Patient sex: M
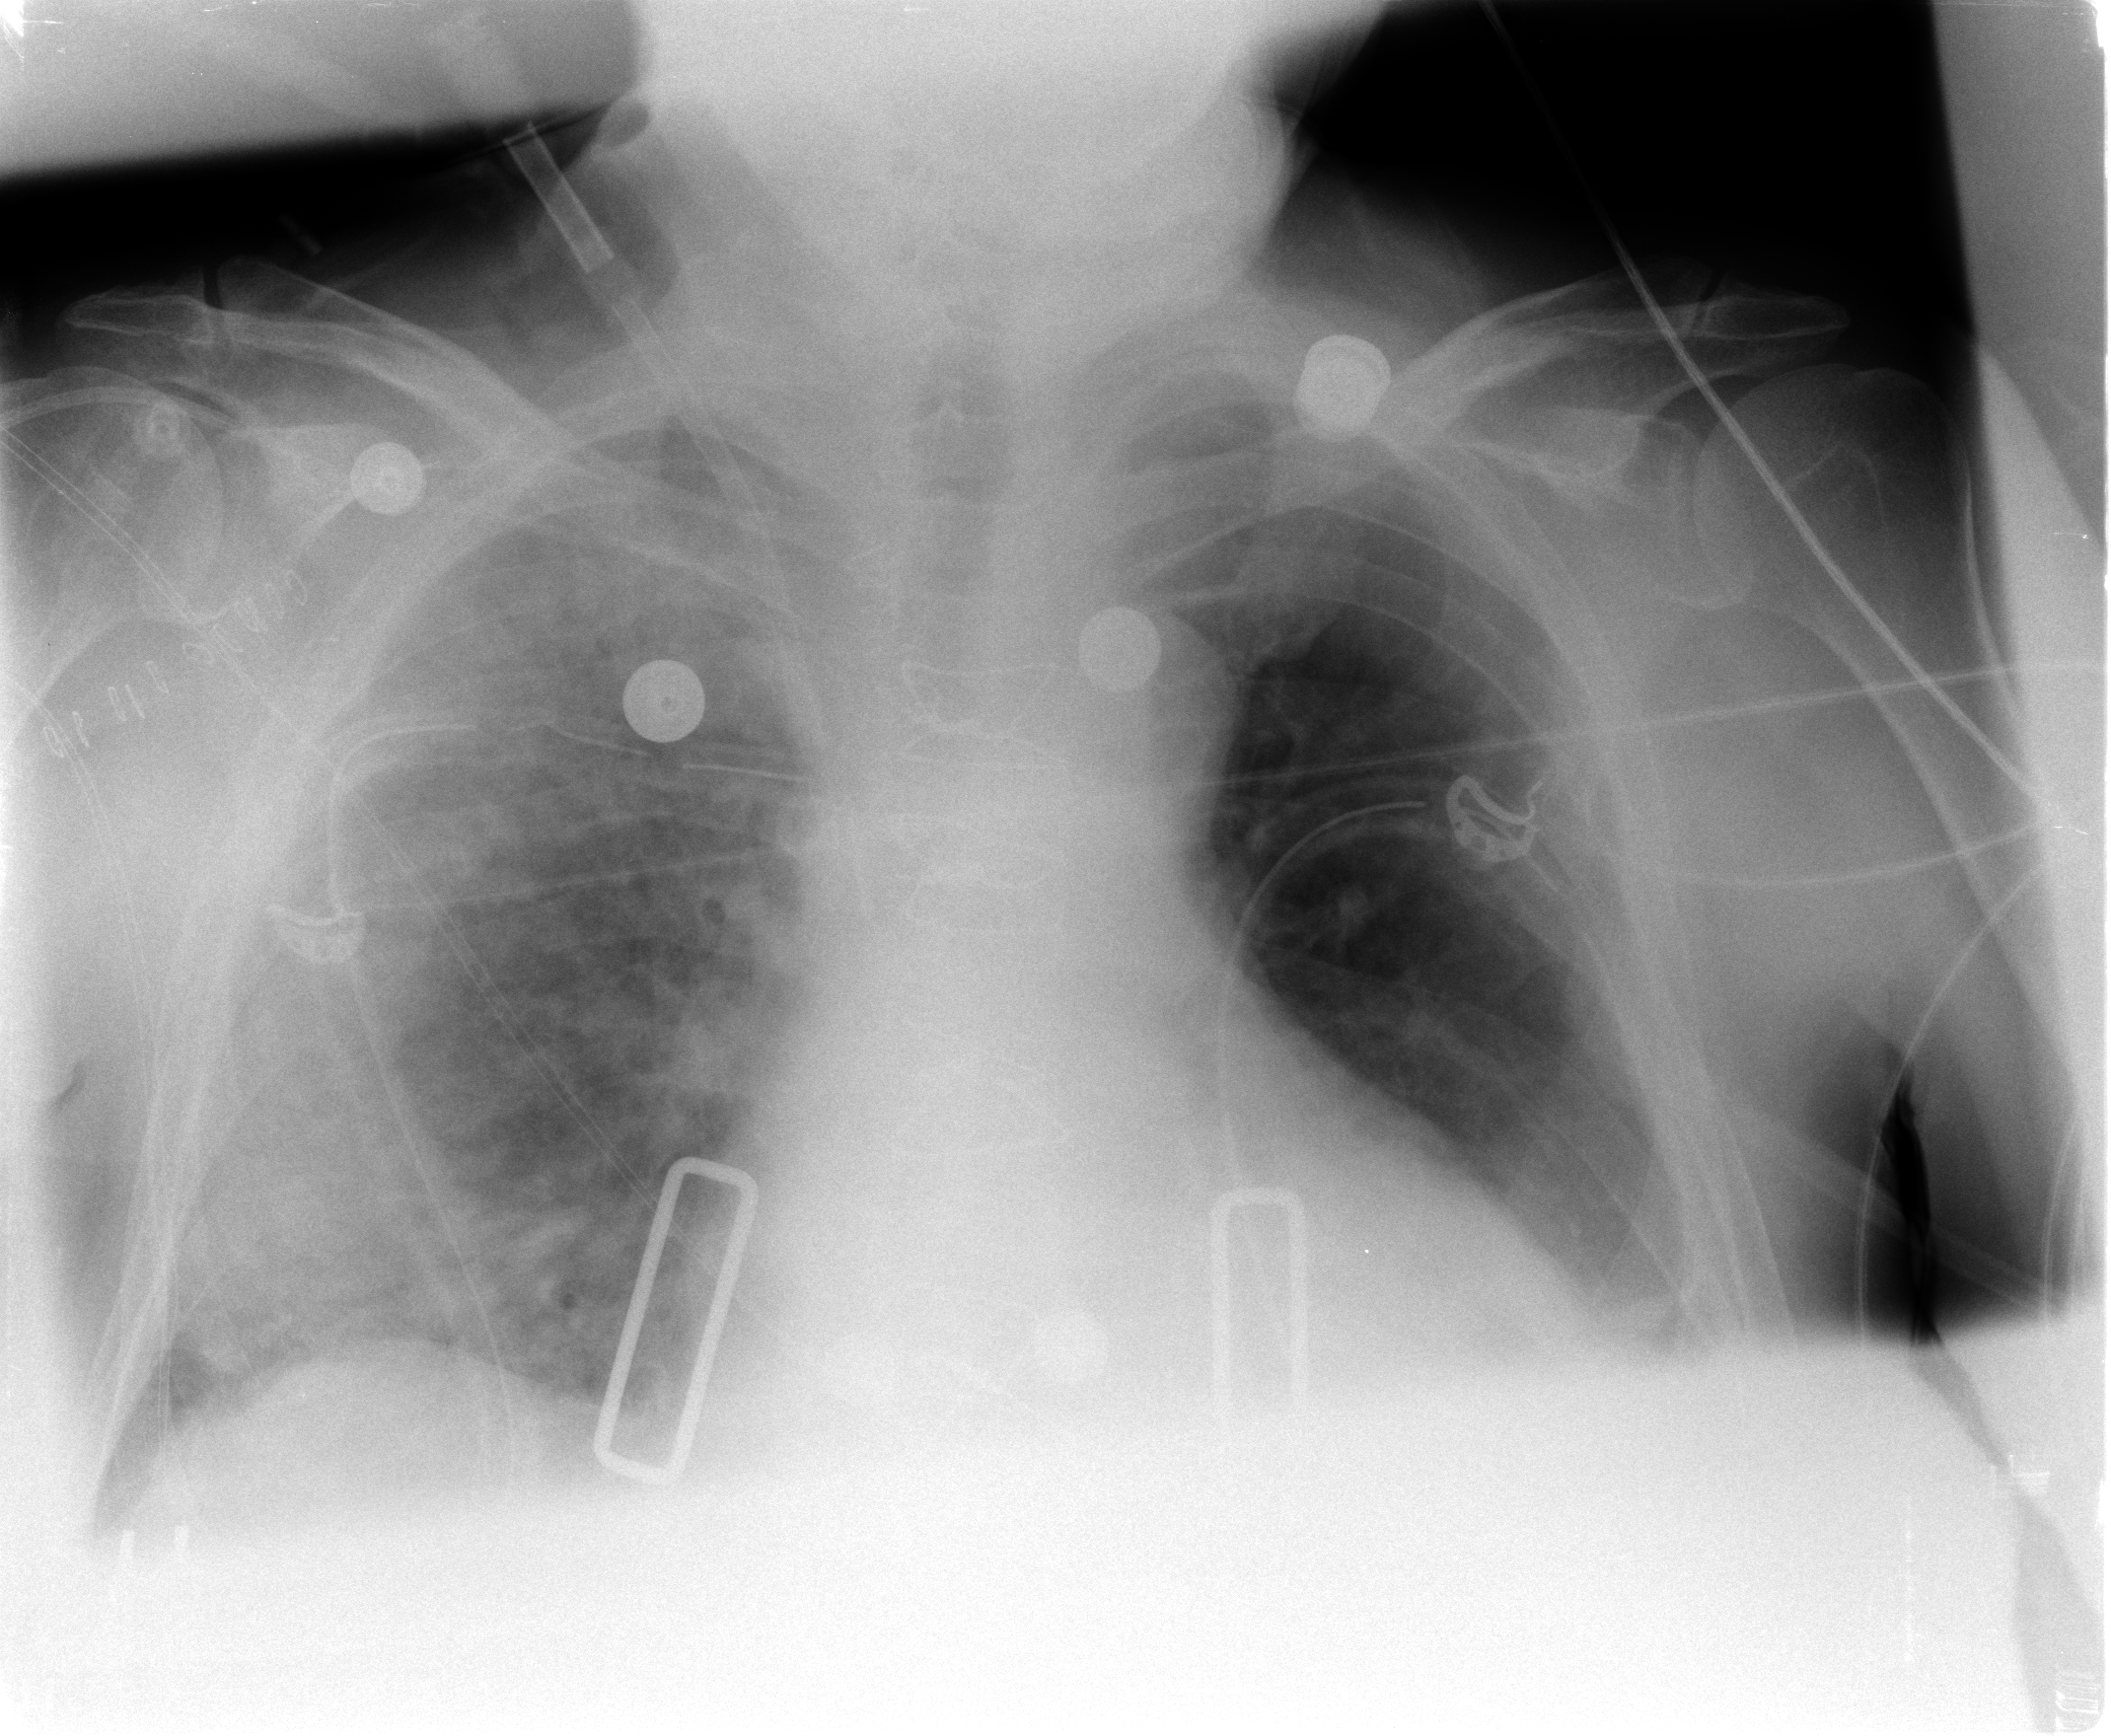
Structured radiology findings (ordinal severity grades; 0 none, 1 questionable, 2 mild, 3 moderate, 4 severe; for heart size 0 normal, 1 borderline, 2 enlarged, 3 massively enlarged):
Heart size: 2
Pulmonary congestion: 2
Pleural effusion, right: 1
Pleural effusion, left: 2
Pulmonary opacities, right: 3
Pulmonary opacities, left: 0
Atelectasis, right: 2
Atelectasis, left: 2